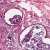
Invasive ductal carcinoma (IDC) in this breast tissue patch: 0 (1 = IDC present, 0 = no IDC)